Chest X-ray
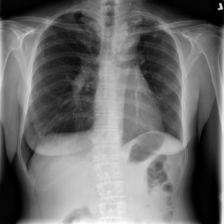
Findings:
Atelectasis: negative
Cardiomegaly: negative
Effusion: negative
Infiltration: negative
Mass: negative
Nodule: positive
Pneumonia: negative
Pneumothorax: negative
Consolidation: negative
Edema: negative
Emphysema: negative
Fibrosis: negative
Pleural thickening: negative
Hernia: negative